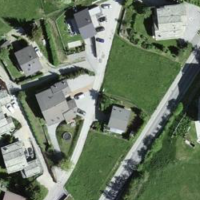
EUNIS habitat code: 54
Species observed at this site:
Geranium sanguineum